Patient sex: F
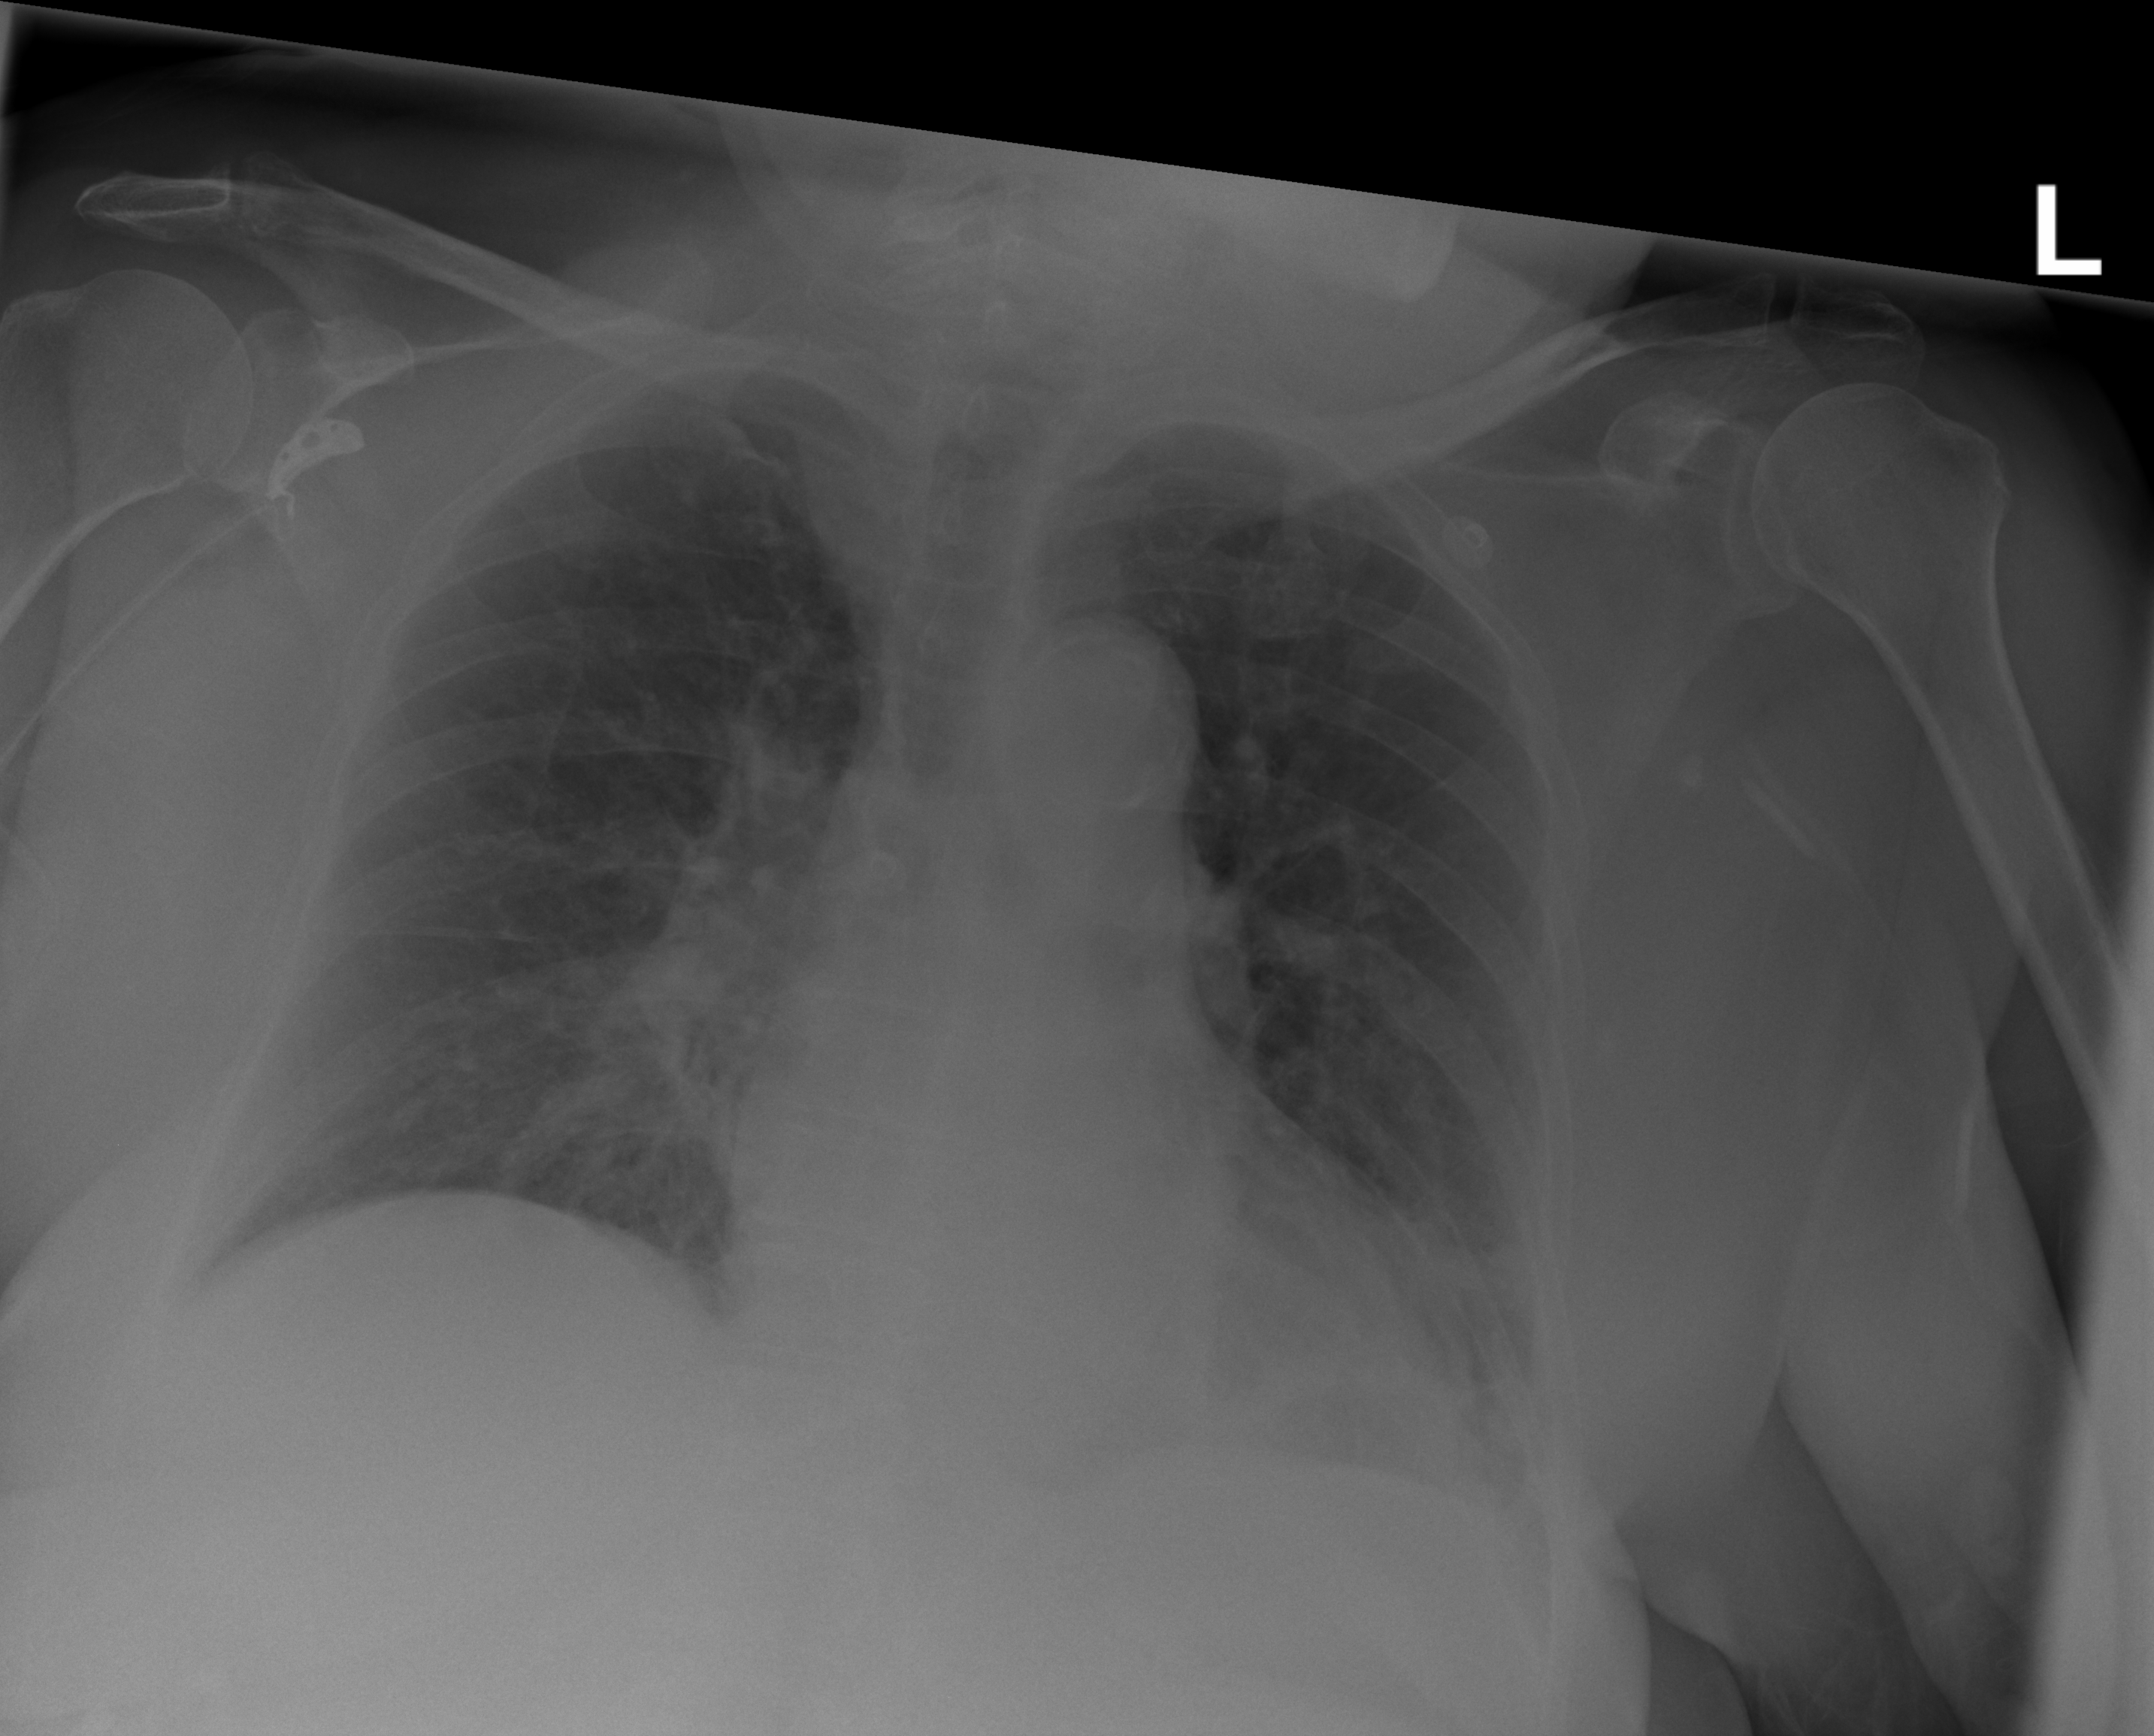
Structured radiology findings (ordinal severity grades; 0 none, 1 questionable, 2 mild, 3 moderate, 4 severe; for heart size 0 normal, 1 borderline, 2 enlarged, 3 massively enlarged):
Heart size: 0
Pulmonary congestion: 1
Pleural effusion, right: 0
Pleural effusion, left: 2
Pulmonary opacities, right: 2
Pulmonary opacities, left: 0
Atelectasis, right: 0
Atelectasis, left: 2